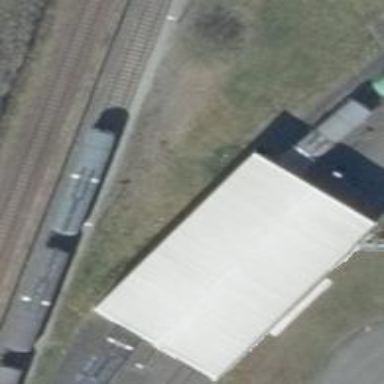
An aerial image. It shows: Rail spur service.